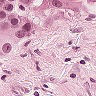
Metastatic tissue present: yes